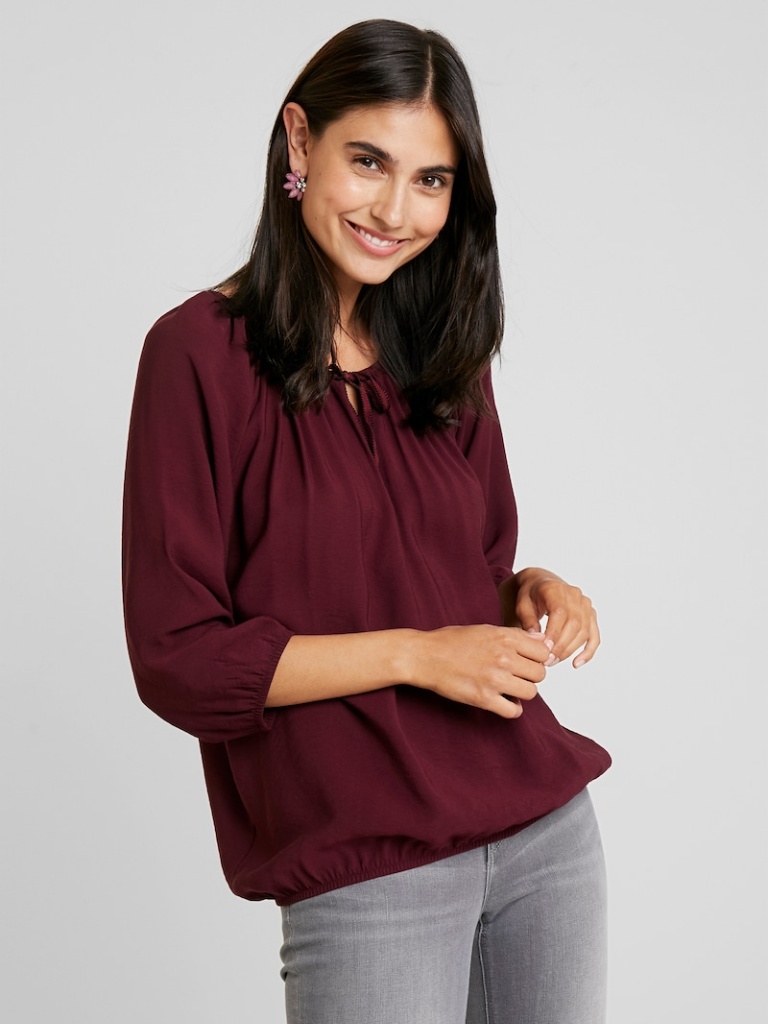
cotton relaxed three-quarter sleeve hip length Untucked round blouse